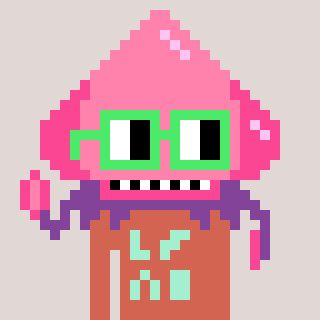
a pixel art character with square light green glasses, a squid-shaped head and a peachy-colored body on a warm background